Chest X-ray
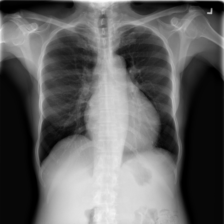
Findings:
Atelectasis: negative
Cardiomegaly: negative
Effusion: negative
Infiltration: negative
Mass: negative
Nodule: negative
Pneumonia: negative
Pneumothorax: negative
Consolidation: negative
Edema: negative
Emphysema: negative
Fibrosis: negative
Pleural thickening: negative
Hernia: negative